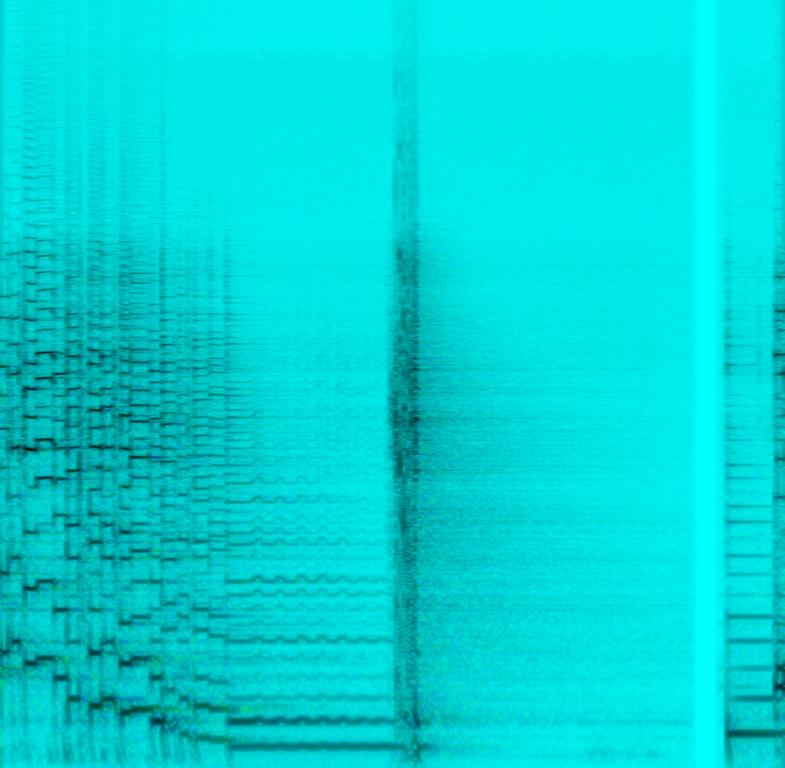
This music is an electric guitar instrumental. The tempo is medium with a smooth electric guitar lead harmony. The music is clear, emphatic, smooth, groovy, youthful, crisp, edgy and dominant.